Milling tool wear sample.
Tool blade image: 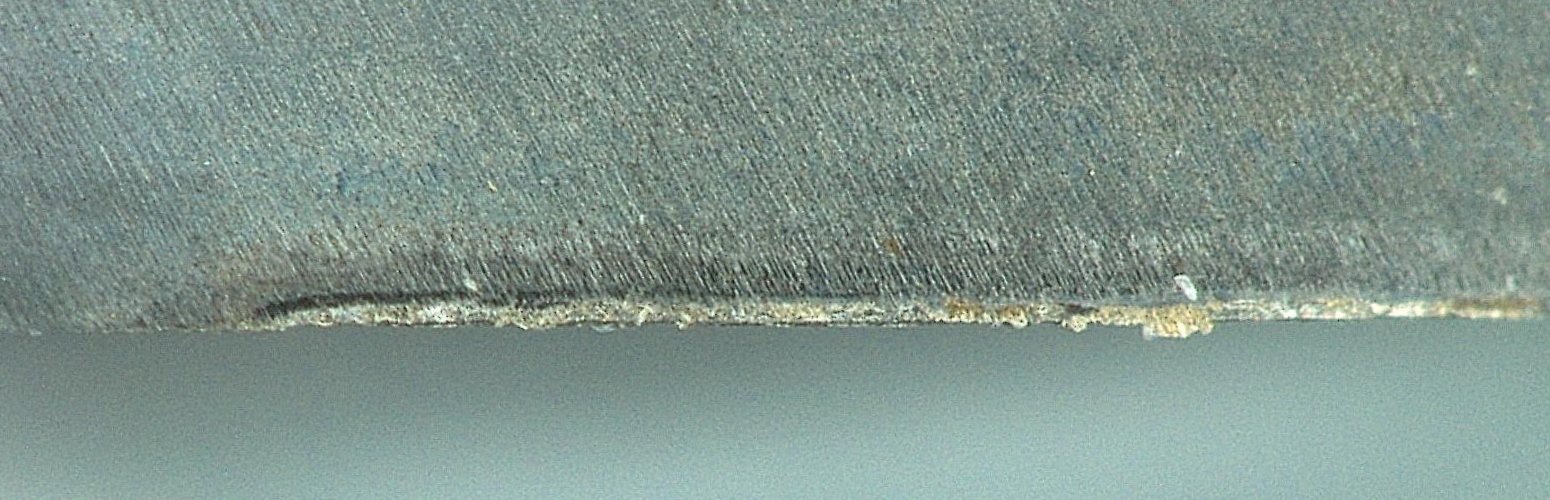
Chip image: 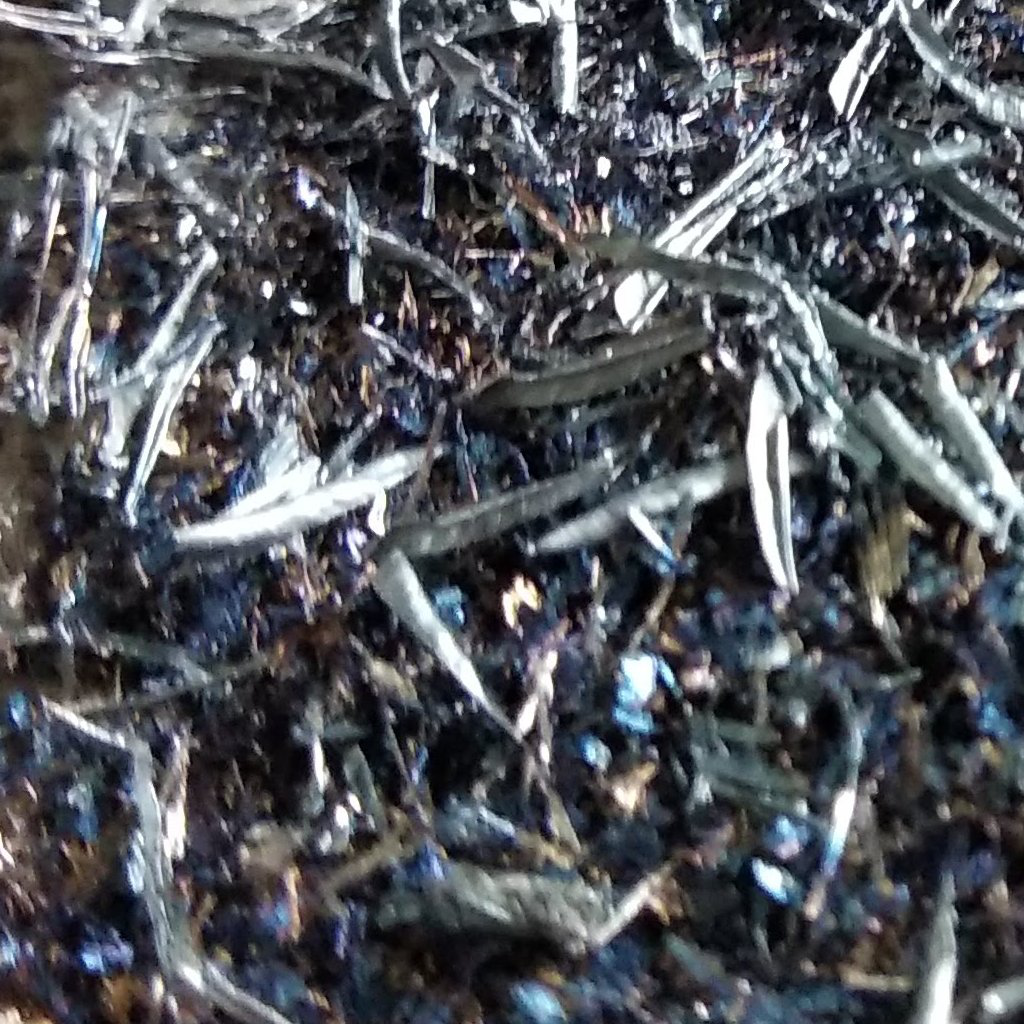
Workpiece image: 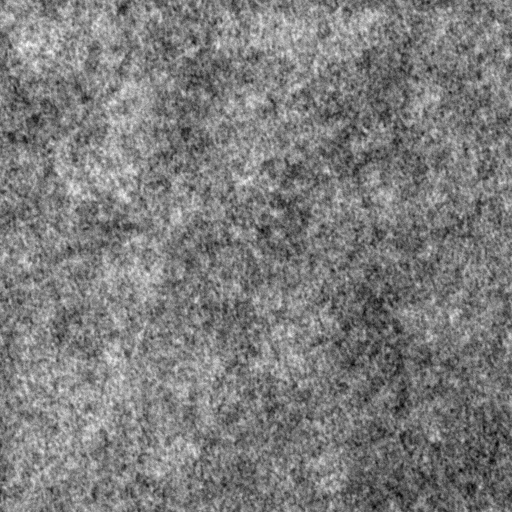
Tool wear state: dulled
Gaps: 23.07
Flank wear: 124.45
Overhang: 14.15
Force-signal Mel-spectrograms (X, Y, Z axes): 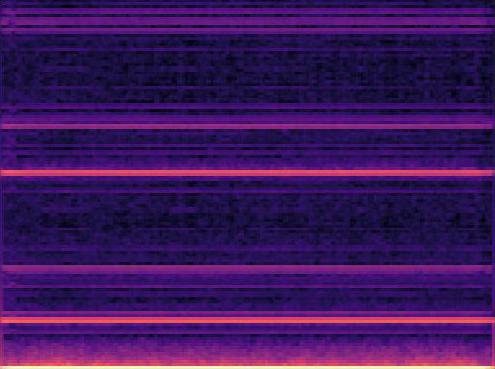 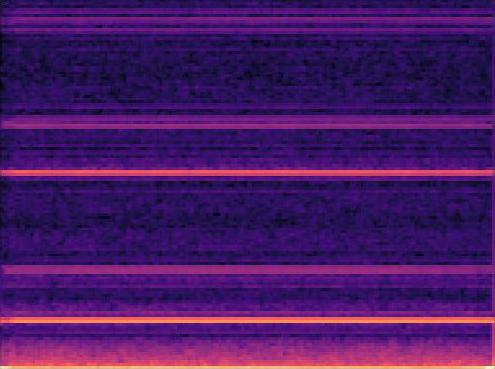 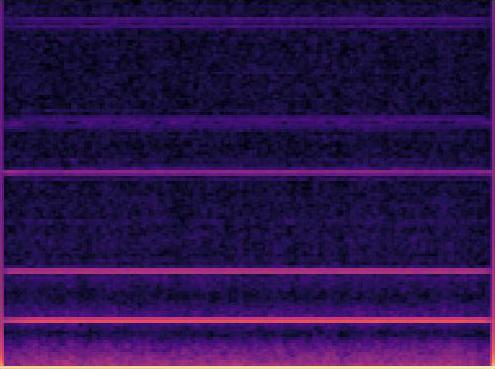
Force-signal scalograms (X, Y, Z axes): 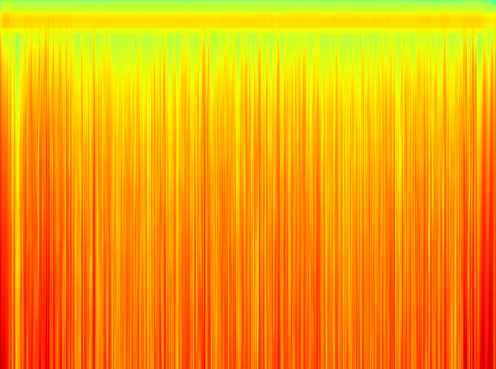 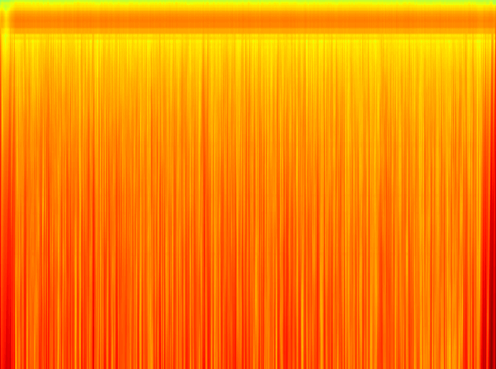 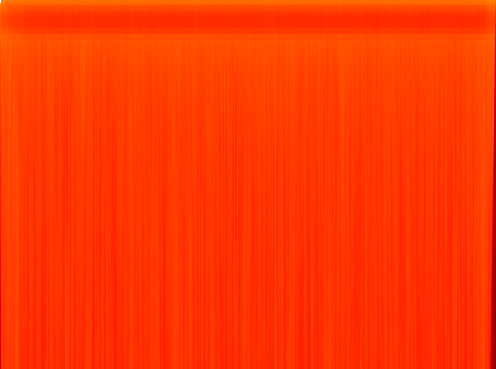
Force phase: accelerated_severe_wear